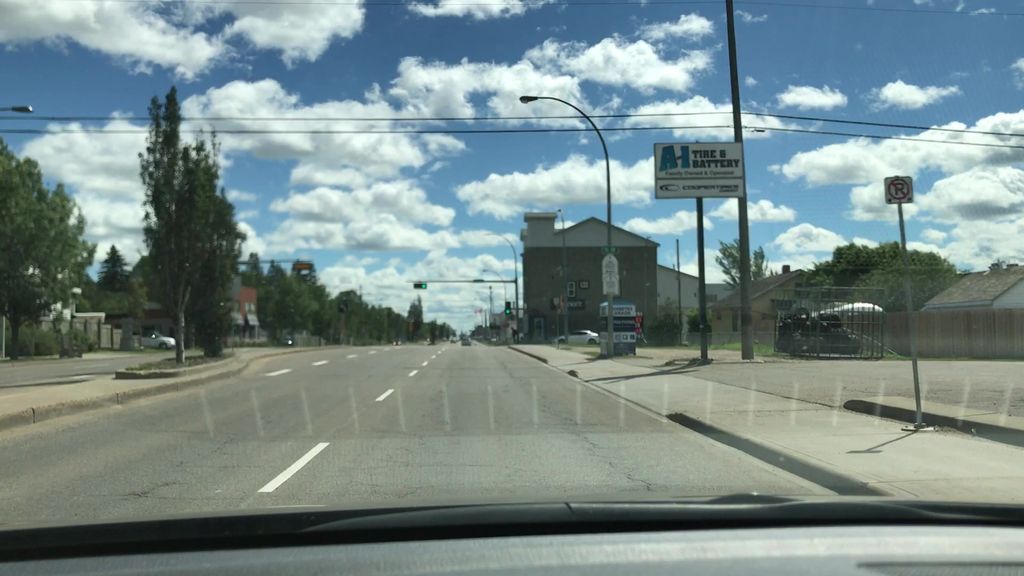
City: edmonton